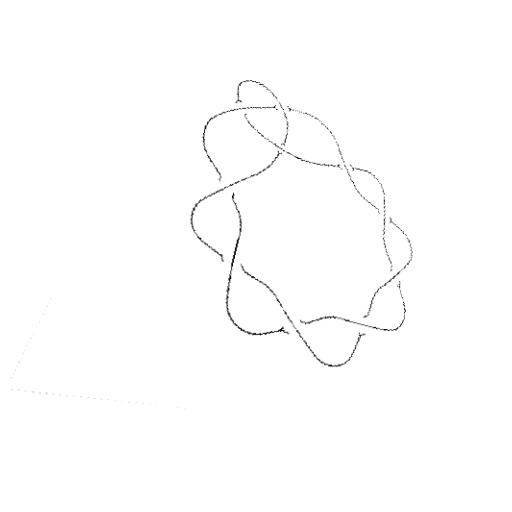
Crossing number: 10